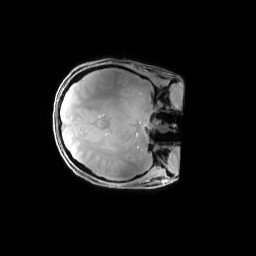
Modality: PDw
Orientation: axial
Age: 23
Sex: female
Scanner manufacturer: siemens
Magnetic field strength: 6.98 T
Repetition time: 1.3 s
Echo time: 0.00231 s